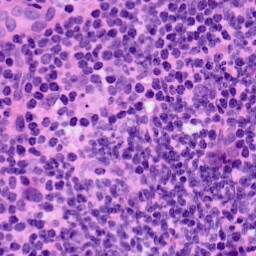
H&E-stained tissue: LymphNode